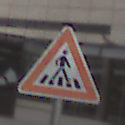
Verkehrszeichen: FussgaengerueberwegLinks
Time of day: Midday
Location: Outdoor (Urban)
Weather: Overcast
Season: NotSpecified
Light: Natural